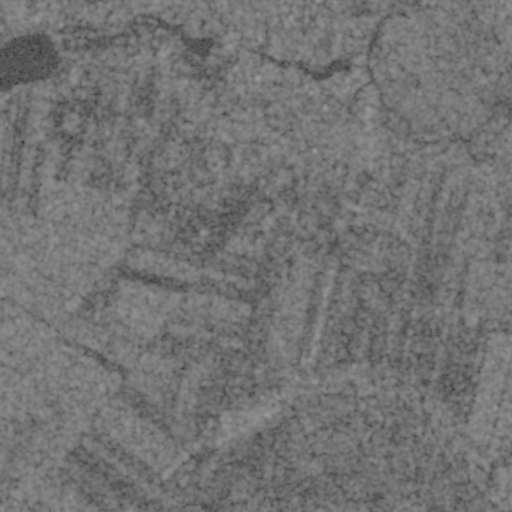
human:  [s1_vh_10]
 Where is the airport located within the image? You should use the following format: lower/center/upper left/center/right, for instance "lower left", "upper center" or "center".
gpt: The airport is located in the center left of the image.
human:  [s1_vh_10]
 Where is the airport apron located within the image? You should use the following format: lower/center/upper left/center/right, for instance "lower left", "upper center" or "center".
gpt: The airport apron is located in the center left of the image.
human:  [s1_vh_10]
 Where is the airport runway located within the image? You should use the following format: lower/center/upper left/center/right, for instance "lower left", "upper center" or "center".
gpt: The airport runway is located in the center left of the image.
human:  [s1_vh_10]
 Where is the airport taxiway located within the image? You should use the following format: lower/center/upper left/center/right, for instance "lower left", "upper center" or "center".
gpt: The airport taxiway is located in the center left of the image.
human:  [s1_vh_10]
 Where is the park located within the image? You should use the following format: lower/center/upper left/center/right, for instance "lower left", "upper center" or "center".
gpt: The park is located in the upper right of the image.
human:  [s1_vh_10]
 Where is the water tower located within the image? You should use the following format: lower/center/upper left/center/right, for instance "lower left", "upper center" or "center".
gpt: The water tower is located in the upper left of the image.
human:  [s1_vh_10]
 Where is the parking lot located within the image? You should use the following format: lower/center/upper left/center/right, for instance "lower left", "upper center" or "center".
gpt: There is no parking lot in the image.

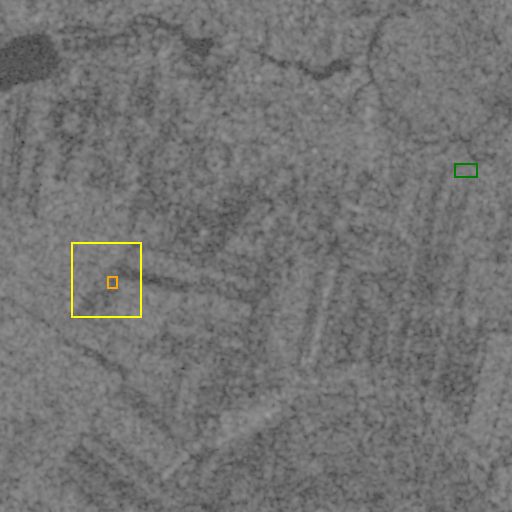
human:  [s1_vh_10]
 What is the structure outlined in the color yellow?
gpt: The structure outlined in yellow is an airport.
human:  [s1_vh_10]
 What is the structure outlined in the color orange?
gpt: The structure outlined in orange is an airport apron.
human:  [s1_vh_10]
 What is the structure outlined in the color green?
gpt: The structure outlined in green is a park.
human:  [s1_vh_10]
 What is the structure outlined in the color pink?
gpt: There is no pink outline.